Question: I'm working on a winform application where a user can add values to a datagridview.I can add the data fine, however I am stuck on how to update a value directly in the cell. I want to be able to update a cell in the datagrid which in turn would update a second cell.

Code:
'''
private void btnAdd_Click(object sender, EventArgs e)
{
string articleId = cmbArticle.Text;
string productDescription = txtDesc.Text;
string type = txtType.Text;
string materialType = txtMaterial.Text;
string size = cmbSizes.Text;
string quantity = txtQuantity.Text;
string total = txtTotal.Text;
try
{
DataRow dr = dt.NewRow();
//addrows
dr["Article"] = articleId;
dr["Description"] = productDescription;
dr["type"] = type;
dr["Material"] = materialType;
dr["Size"] = size;
dr["Quantity"] = quantity;
dr["total"] = total;
dt.Rows.Add(dr);
dgvView.DataSource = dt;
}
catch (Exception ex)
{
}
}
'''
How can I go about achieving this? Thank you.
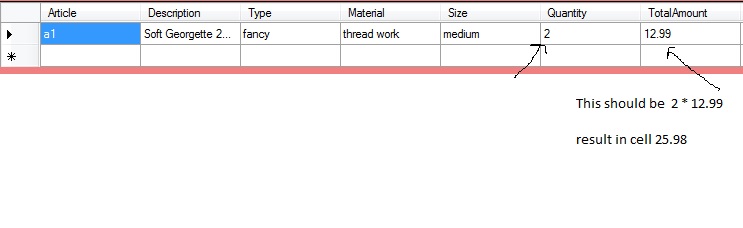
Answer: you can do it easily in 'CellEndEdit' Event
put this on your form
'''
private void dgvView_CellEndEdit(object sender, DataGridViewCellEventArgs e) {
dgvView.Rows[e.RowIndex].Cells["TotalAmount"].Value = Convert.ToDecimal(dgvView.Rows[e.RowIndex].Cells["Quantitiy"].Value) * Convert.ToDecimal(dgvView.Rows[e.RowIndex].Cells["TotalAmount"].Value);
}
'''
so whenever 'Quanitity' cell or 'TotalAmount' cell is edited the cell will be calculated and updated
dont't forget to check for null but that should be self explanatory